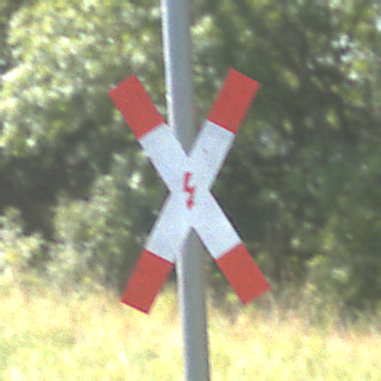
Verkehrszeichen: Andreaskreuz
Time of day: Midday
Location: Outdoor (Nature)
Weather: Clear
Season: NotSpecified
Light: Natural